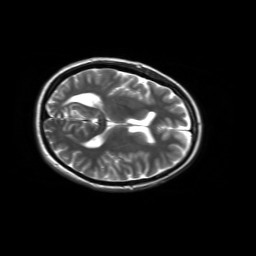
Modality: T2w
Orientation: axial
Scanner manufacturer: siemens
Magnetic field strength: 3 T
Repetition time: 6.15 s
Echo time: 0.086 s